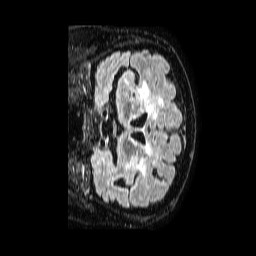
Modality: FLAIR
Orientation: coronal
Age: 67
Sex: female
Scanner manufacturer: philips
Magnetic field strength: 1.5 T
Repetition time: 4.8 s
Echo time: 0.3 s